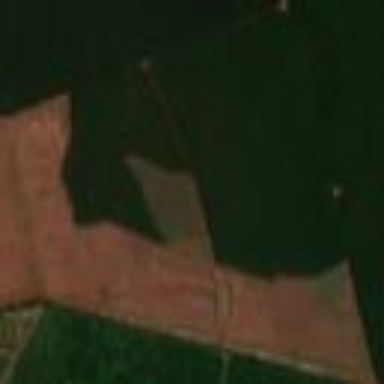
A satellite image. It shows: Farmland with fast-growing wood crop.